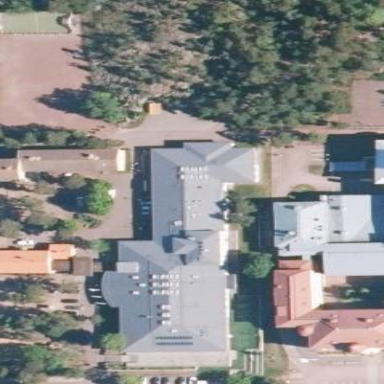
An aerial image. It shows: School building.